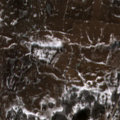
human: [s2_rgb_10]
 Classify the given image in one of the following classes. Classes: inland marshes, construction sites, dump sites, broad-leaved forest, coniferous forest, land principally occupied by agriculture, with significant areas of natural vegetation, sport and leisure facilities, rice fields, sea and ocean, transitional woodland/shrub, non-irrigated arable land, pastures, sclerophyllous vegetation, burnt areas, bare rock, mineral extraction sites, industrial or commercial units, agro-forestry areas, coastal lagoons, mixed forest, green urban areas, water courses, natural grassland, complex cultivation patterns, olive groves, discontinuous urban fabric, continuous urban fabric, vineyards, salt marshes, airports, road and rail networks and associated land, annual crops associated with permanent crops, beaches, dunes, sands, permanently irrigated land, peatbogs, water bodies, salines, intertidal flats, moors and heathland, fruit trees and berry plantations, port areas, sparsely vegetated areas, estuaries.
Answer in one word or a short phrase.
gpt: non-irrigated arable land, pastures, complex cultivation patterns, land principally occupied by agriculture, with significant areas of natural vegetation